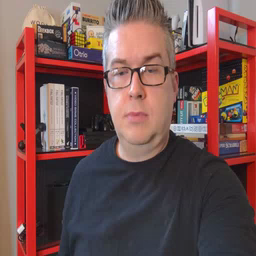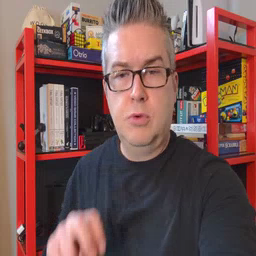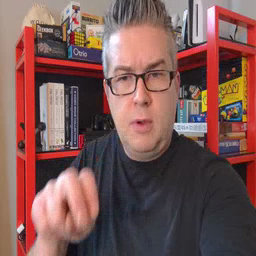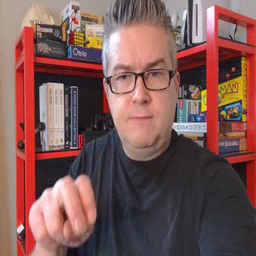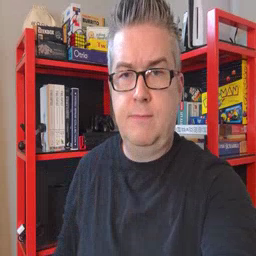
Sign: ride